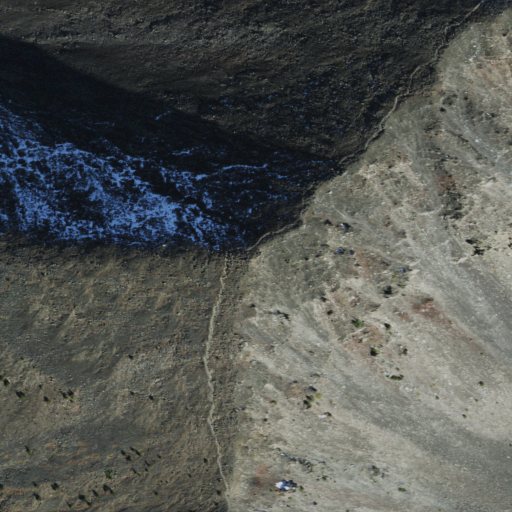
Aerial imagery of mountain in Arizona named San Francisco Mountain containing shrub and evergreen forest